Question: I have a project on github that has extensive unit tests (using mocha for node.js).
I'd like to show off by showing those tests passing/failing on each page. I notice other projects on Github are doing this.

I've been unable to find any documentation on how to make the test status display.
- - -
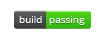
Answer: GitHub also has <URL> for GitHub Actions.
The image is usually embedded into the 'README.md' file using Markdown like this:
'''

'''